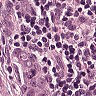
Metastatic tissue present: yes